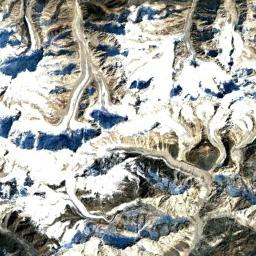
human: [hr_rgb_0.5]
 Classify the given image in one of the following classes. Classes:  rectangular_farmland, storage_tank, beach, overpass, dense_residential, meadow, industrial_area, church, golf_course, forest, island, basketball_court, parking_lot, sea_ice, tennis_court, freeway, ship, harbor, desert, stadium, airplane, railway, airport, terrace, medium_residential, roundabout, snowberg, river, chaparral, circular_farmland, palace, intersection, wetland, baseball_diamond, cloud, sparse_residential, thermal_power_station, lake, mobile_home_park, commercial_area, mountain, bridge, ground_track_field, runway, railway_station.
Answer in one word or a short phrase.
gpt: snowberg